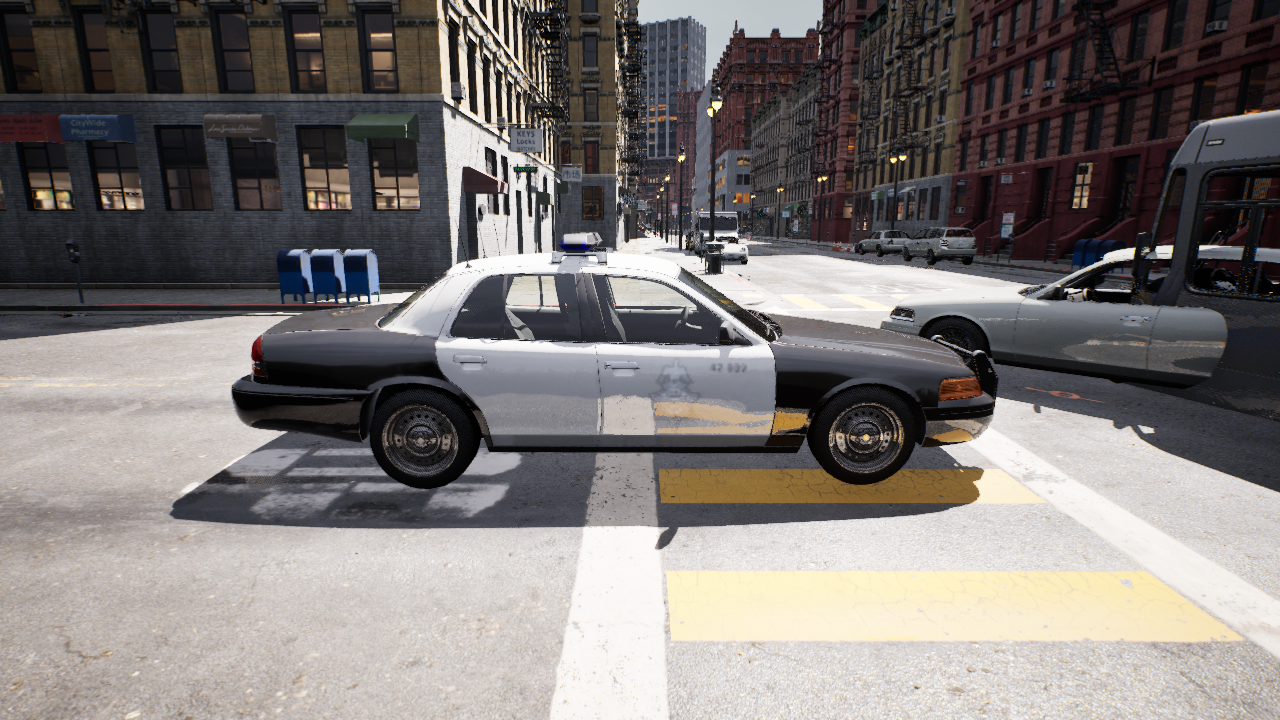
Venue: residential
Lighting: clear day
Vehicle rig: sedan